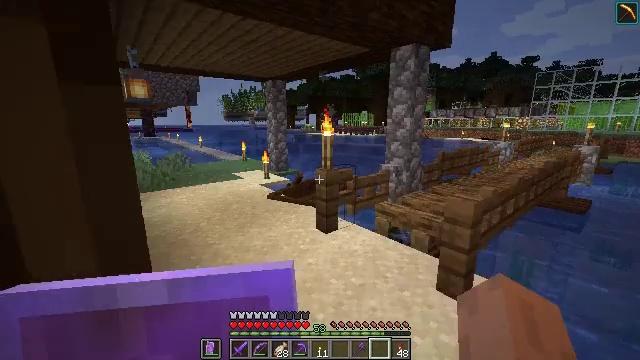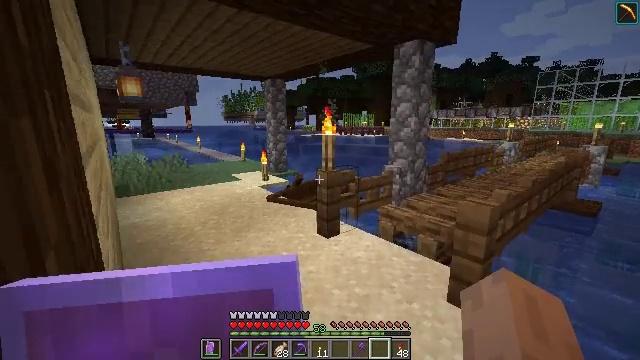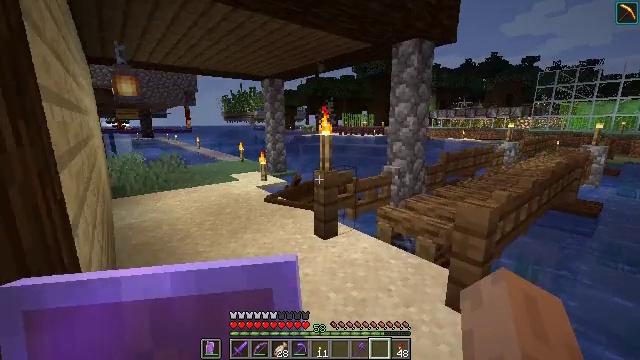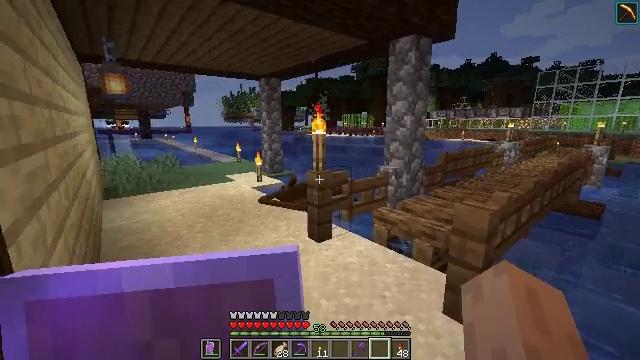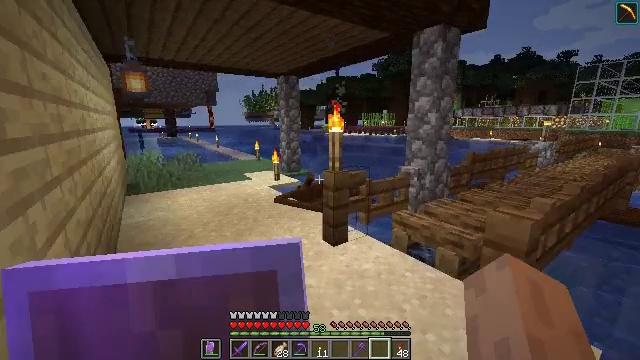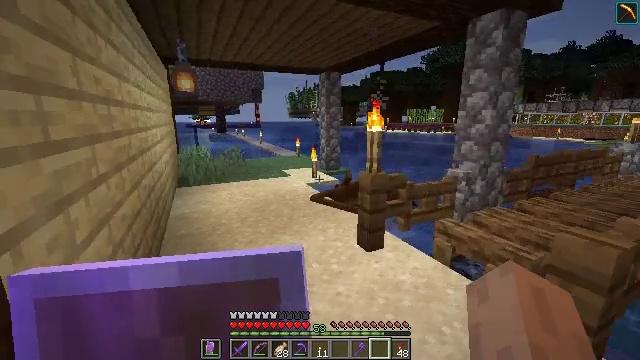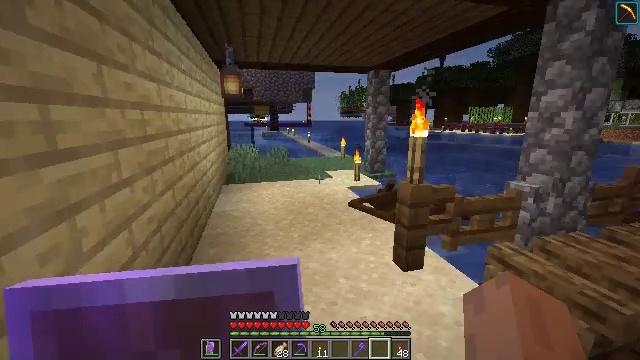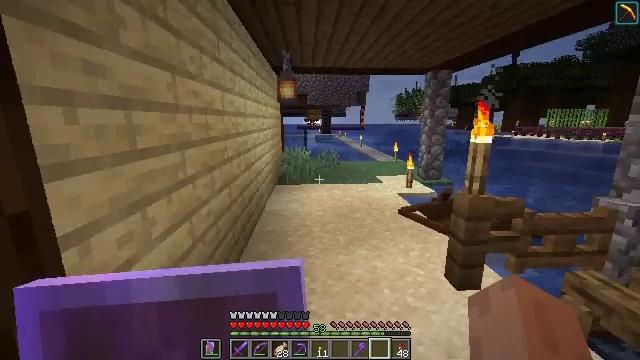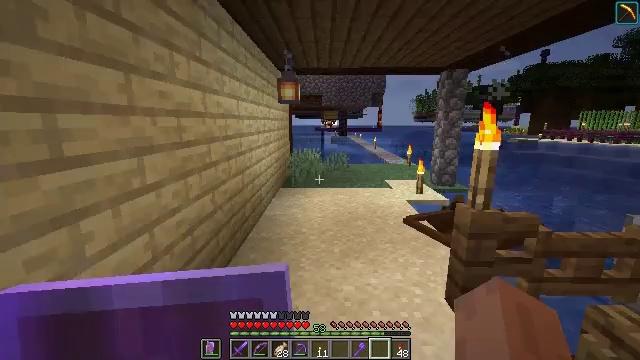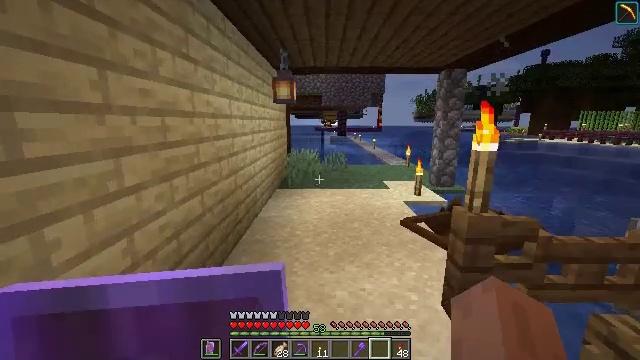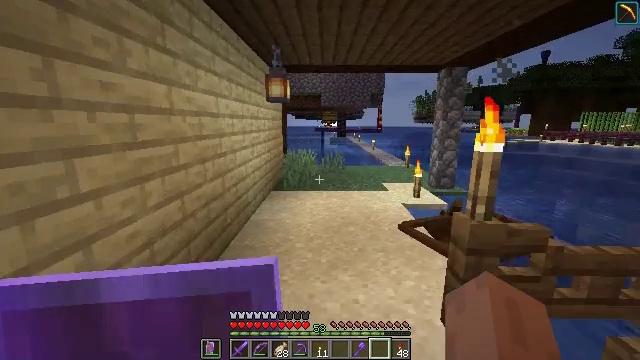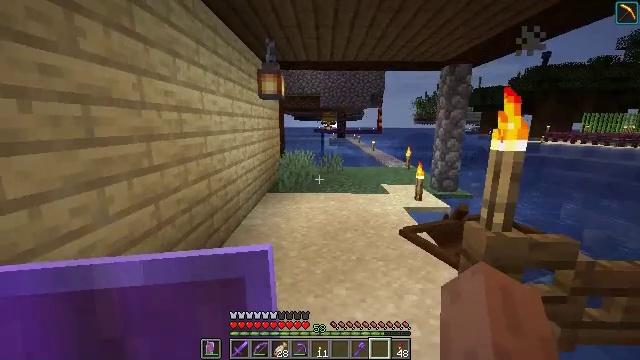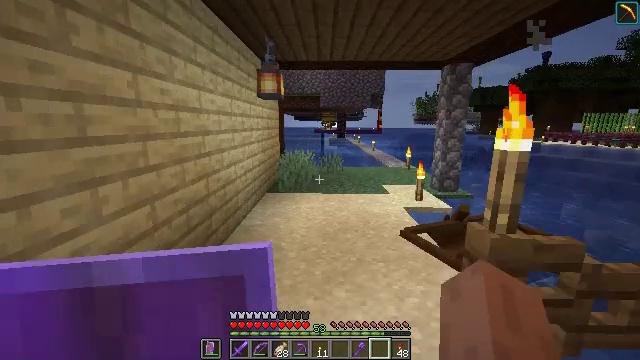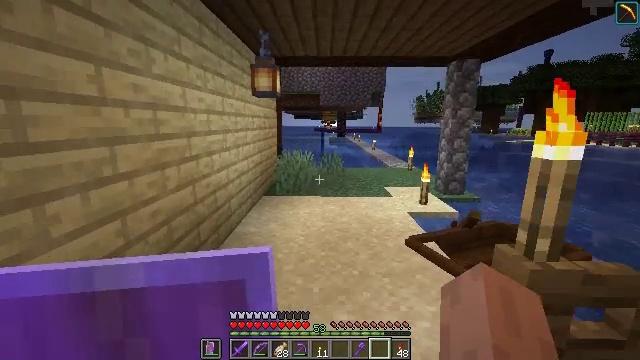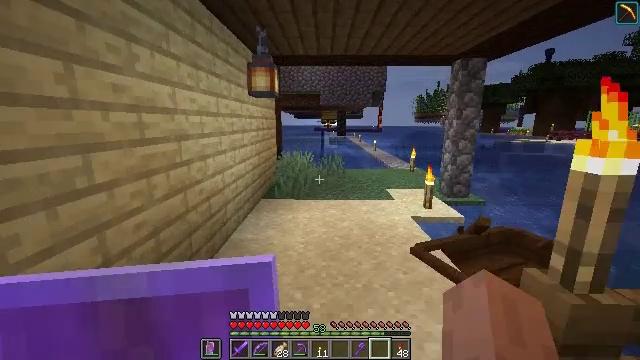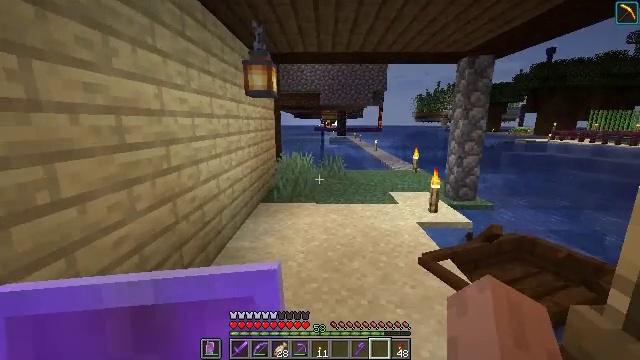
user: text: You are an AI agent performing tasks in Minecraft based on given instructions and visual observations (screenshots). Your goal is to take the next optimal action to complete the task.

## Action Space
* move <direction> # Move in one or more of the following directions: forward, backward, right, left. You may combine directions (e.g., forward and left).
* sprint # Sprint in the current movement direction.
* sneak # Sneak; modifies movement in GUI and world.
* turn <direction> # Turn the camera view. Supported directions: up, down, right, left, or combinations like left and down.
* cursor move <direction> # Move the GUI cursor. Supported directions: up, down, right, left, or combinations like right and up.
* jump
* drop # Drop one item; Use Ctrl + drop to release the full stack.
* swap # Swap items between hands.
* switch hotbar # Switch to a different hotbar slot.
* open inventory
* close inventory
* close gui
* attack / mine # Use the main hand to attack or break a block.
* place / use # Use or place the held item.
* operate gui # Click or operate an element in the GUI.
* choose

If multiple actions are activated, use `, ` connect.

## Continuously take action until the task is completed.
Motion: motion action
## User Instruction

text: Mine polished andesite stairs
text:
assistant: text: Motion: move forward
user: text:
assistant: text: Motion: move forward
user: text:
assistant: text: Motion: move forward
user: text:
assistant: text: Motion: move forward, turn left
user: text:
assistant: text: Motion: move forward and move right, turn left
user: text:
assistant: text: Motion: move forward and move right, turn left
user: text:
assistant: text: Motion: move forward and move right, turn left
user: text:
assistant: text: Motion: move forward and move right, turn left
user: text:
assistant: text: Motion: move forward
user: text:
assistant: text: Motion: move forward
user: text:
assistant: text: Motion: move forward
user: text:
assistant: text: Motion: move forward
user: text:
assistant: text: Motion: move forward
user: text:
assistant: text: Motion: move forward
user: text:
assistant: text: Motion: move forward
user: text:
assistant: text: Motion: move forward
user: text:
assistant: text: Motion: move forward
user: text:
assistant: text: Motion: move forward
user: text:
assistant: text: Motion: move forward
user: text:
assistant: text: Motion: move forward
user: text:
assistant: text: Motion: move forward
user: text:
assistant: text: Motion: move forward
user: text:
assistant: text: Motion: move forward, sprint
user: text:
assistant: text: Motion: move forward, sprint
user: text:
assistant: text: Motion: move forward, sprint
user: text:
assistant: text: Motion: move forward, sprint
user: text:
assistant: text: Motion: move forward, sprint
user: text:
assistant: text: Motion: move forward, sprint
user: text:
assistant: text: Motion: move forward, sprint
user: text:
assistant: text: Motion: move forward, sprint